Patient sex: M
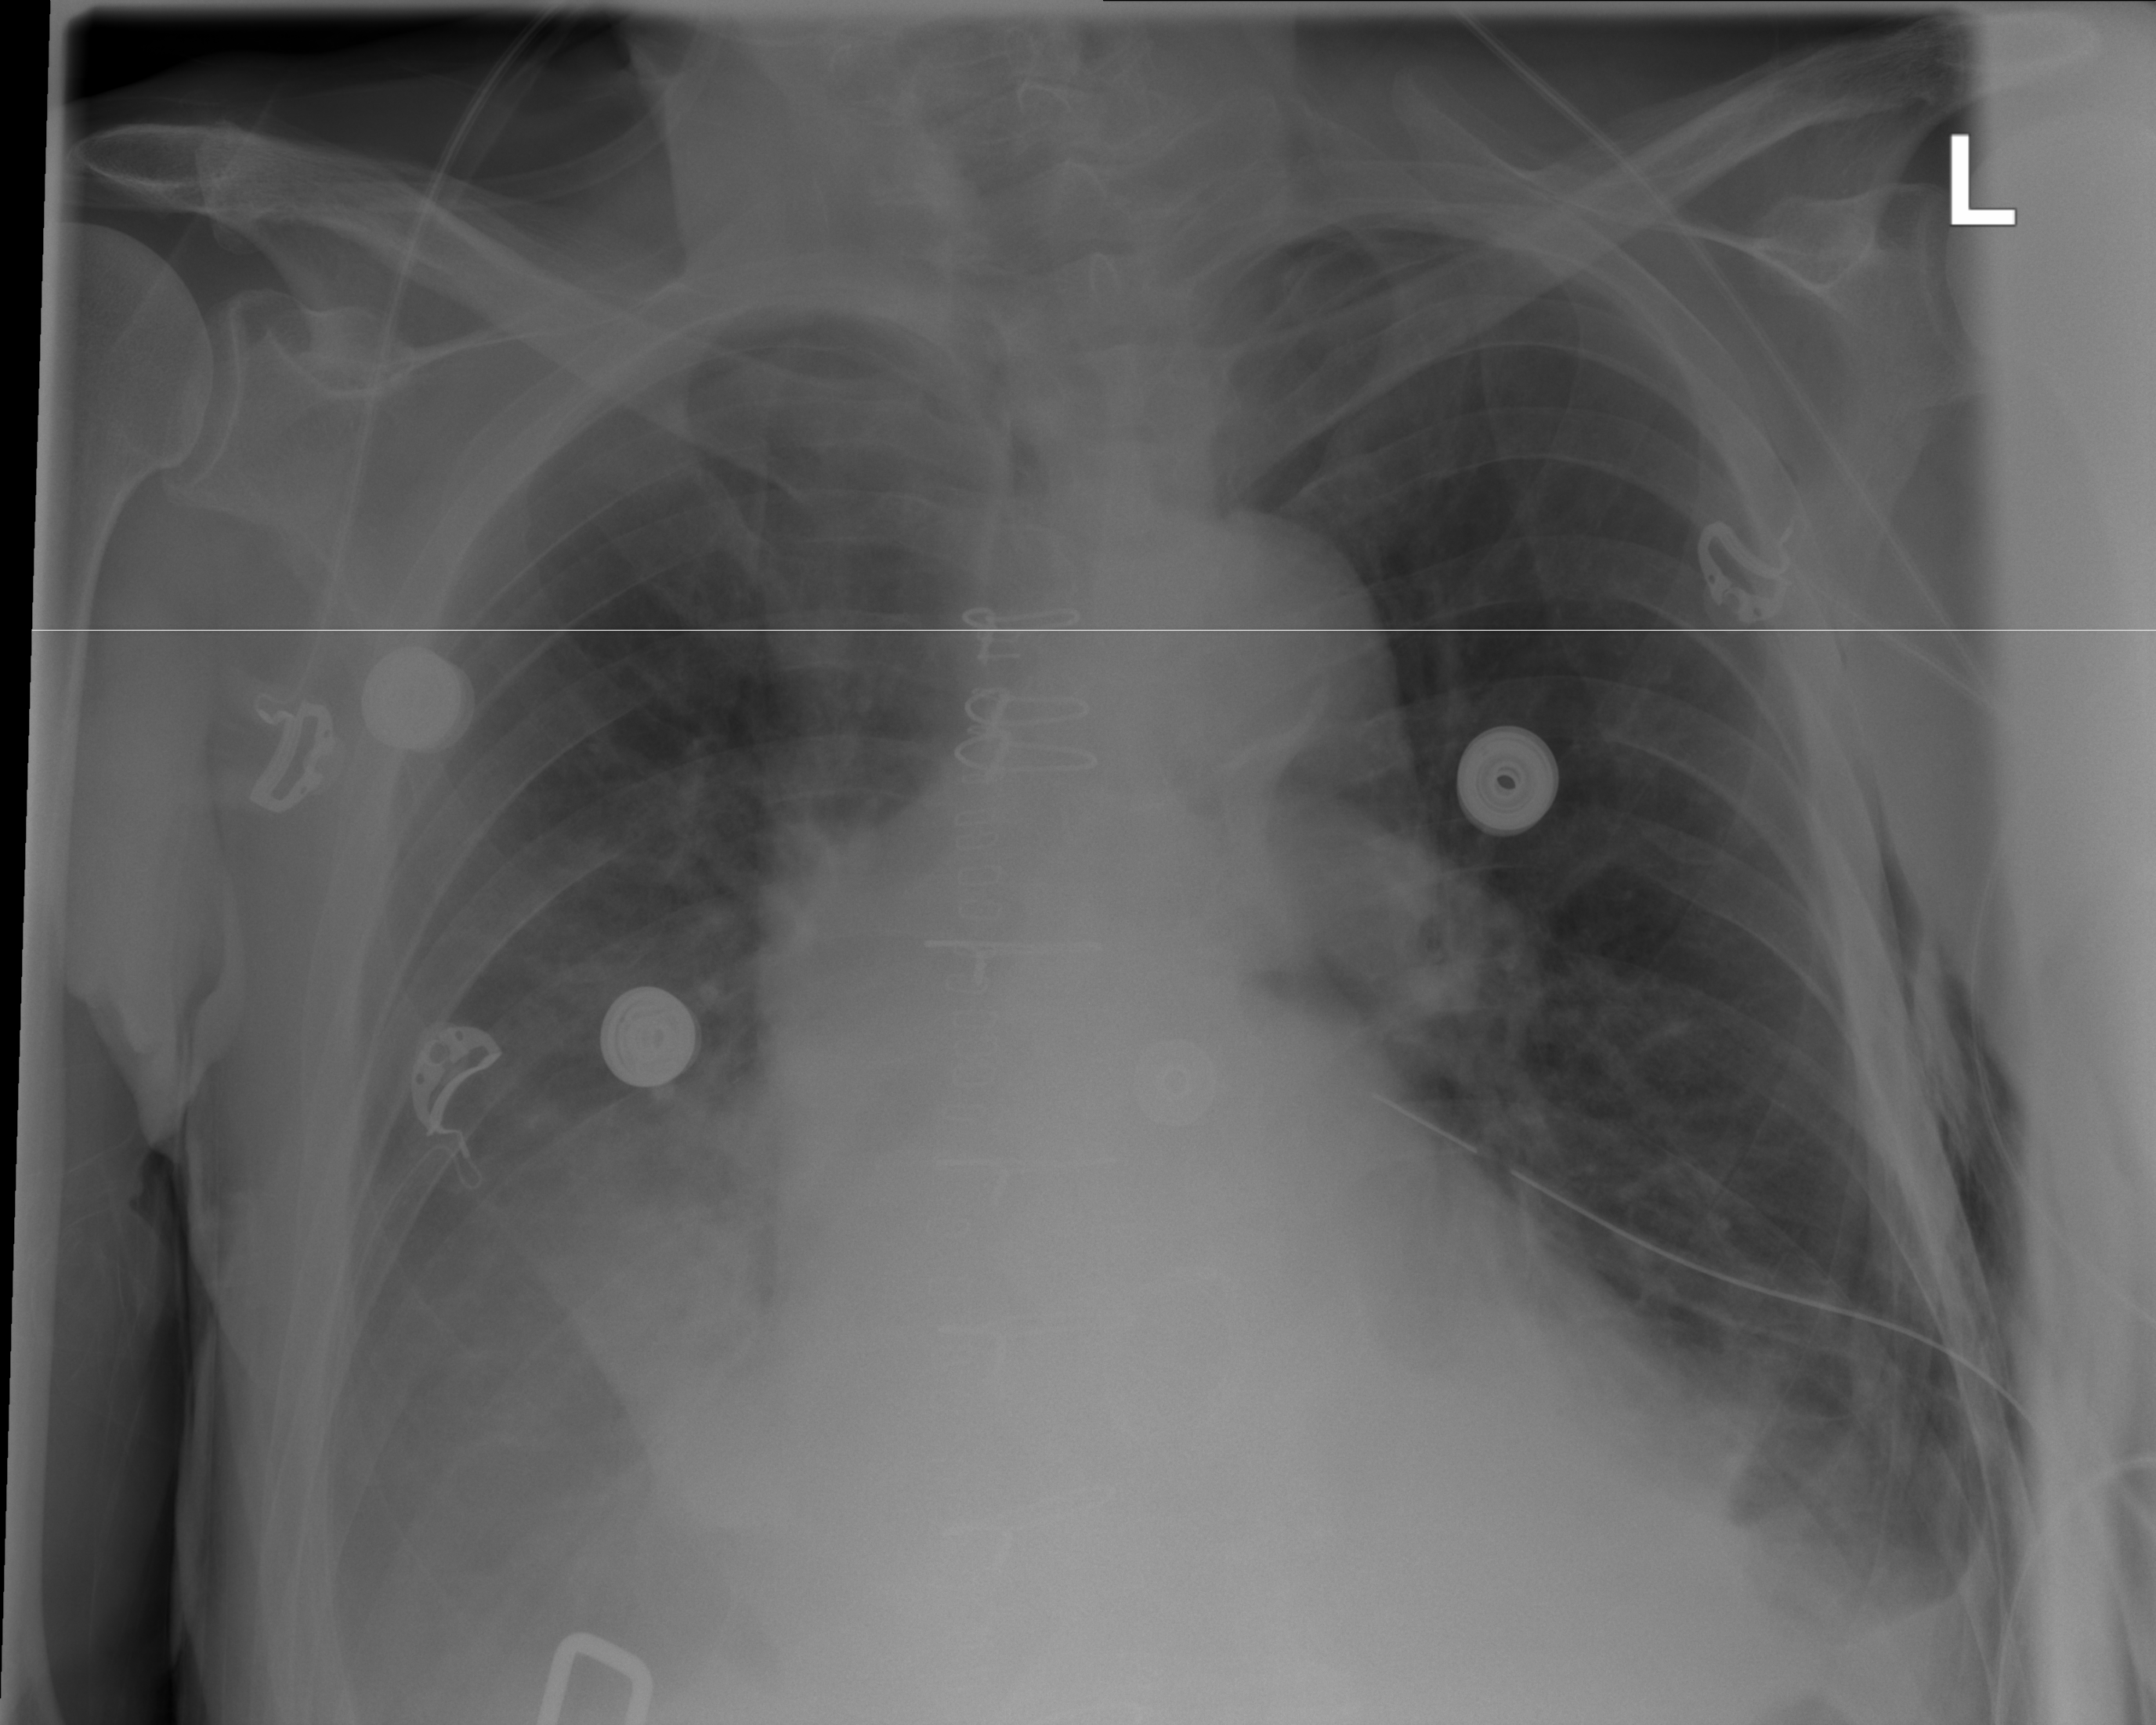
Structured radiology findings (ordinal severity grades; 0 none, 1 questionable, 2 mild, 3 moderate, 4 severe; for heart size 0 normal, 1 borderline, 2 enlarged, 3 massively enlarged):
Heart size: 1
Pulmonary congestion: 2
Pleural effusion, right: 2
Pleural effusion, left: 2
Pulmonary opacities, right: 2
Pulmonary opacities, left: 0
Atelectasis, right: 2
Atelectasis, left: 2